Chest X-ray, AP view. Patient: 75 years old, sex F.
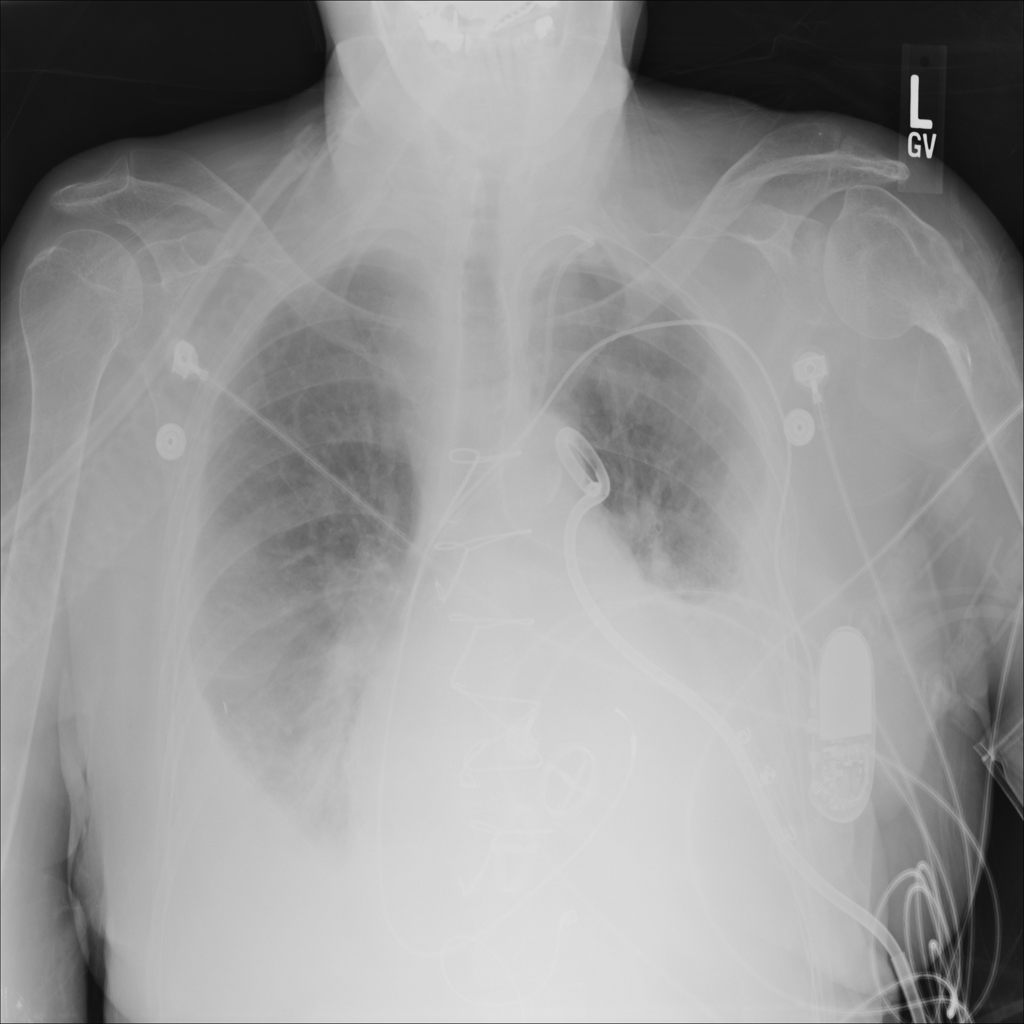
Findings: Effusion